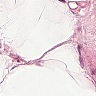
Metastatic tissue present: no